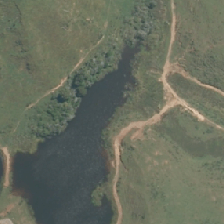
Land cover: lake_pond